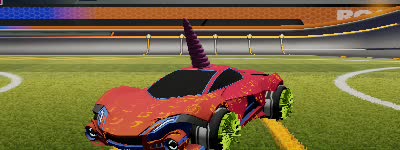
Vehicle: werewolf